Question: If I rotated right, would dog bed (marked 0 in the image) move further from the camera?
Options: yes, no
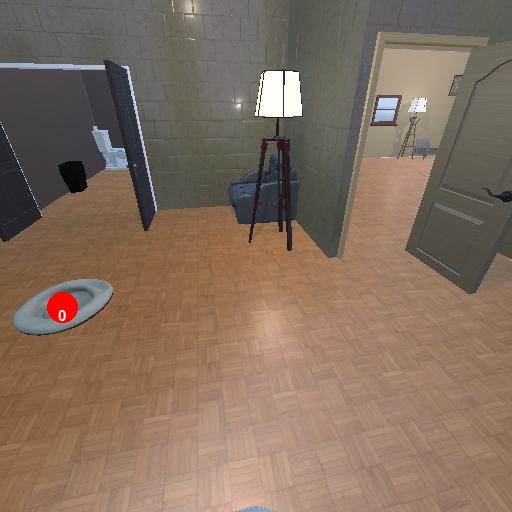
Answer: yes